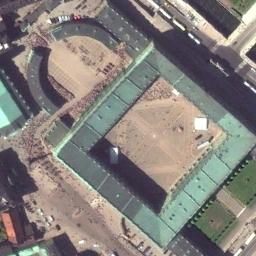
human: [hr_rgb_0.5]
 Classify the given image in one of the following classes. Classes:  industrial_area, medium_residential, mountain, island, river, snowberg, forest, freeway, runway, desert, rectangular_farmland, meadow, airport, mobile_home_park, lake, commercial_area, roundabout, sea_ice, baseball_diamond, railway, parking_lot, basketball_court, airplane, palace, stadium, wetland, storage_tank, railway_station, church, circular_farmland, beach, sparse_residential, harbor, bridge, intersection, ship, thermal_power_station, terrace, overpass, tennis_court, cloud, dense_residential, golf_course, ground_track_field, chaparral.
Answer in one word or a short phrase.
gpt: palace